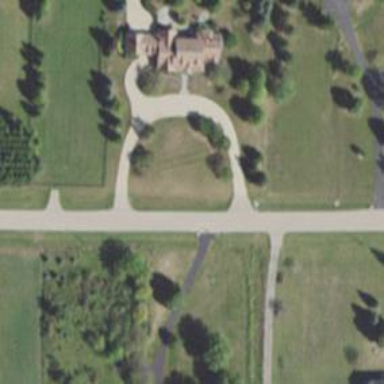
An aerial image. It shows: Driveway.